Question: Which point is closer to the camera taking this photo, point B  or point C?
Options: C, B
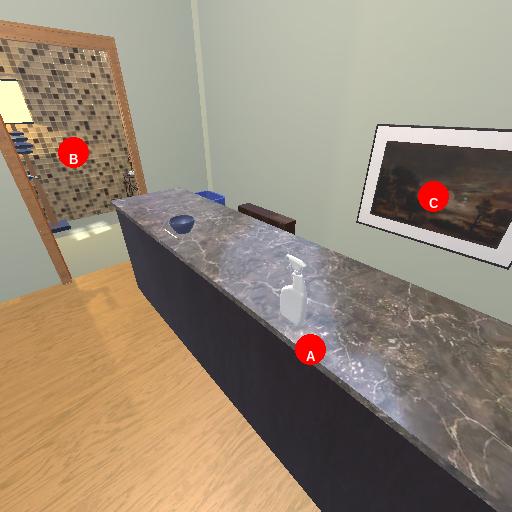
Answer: C